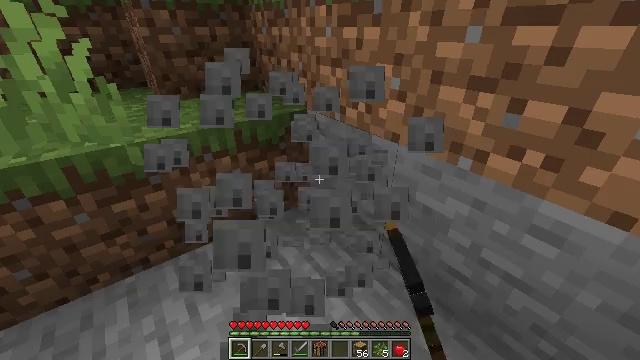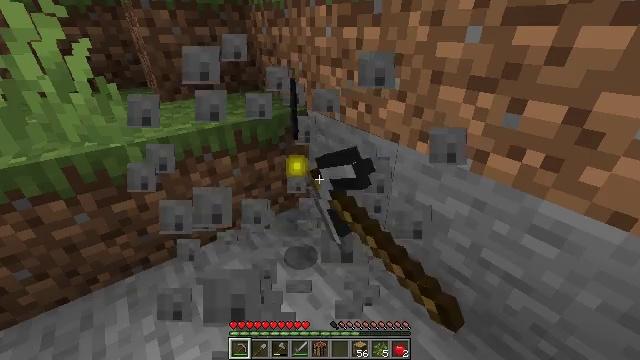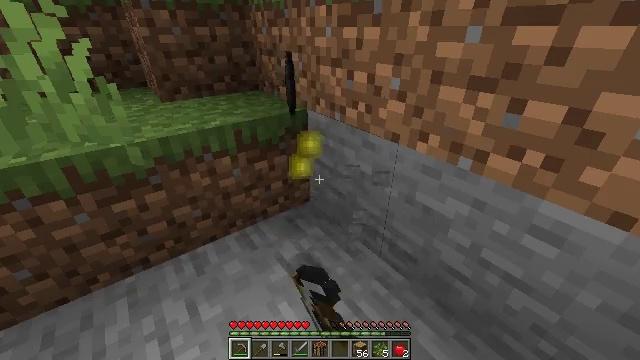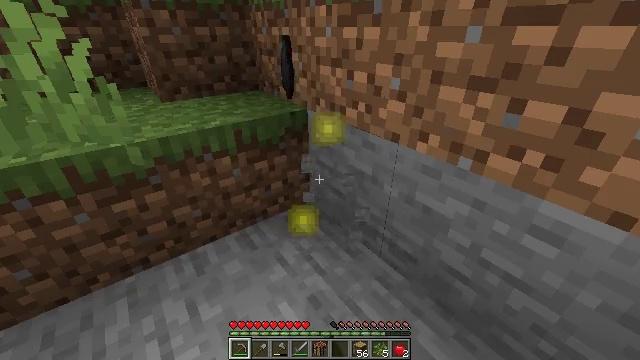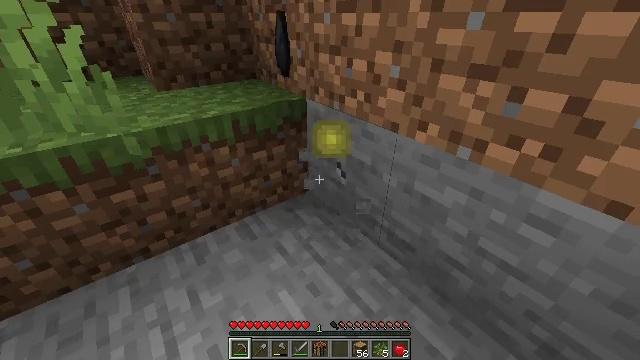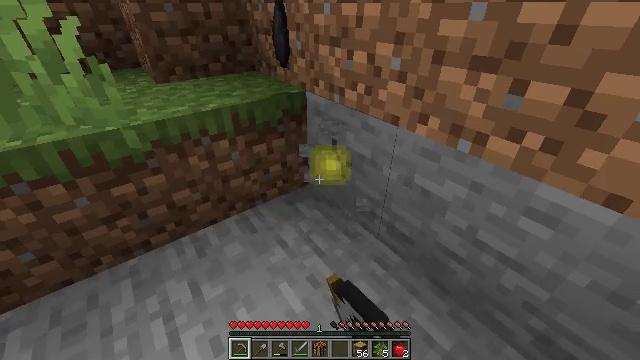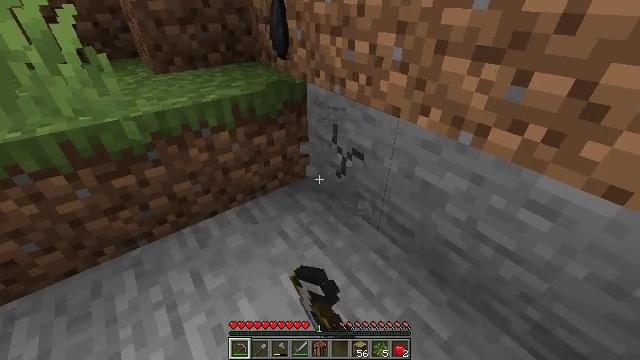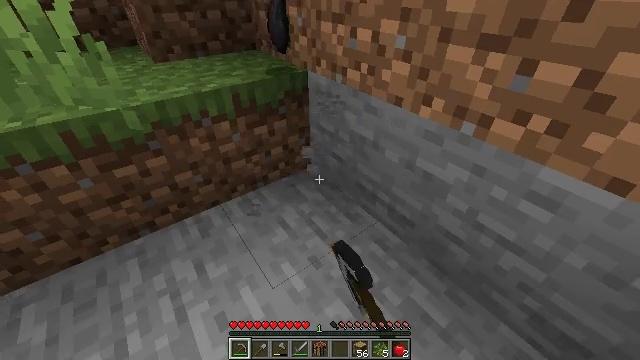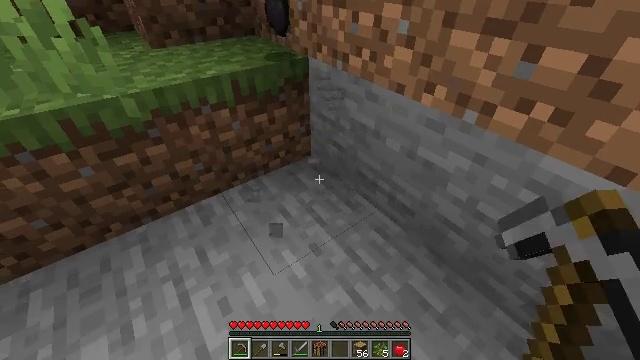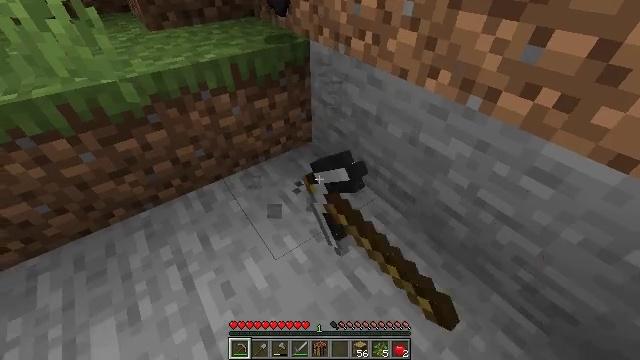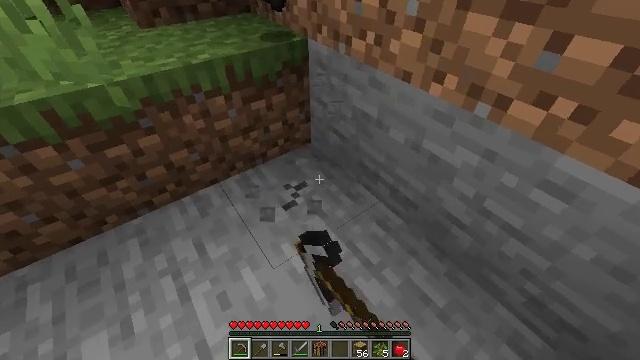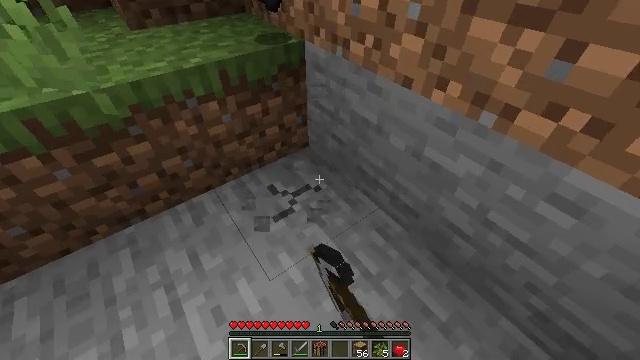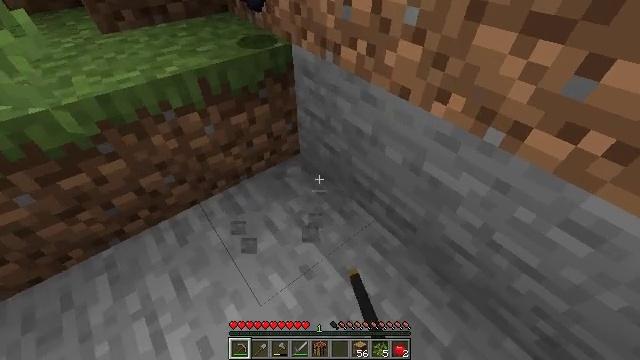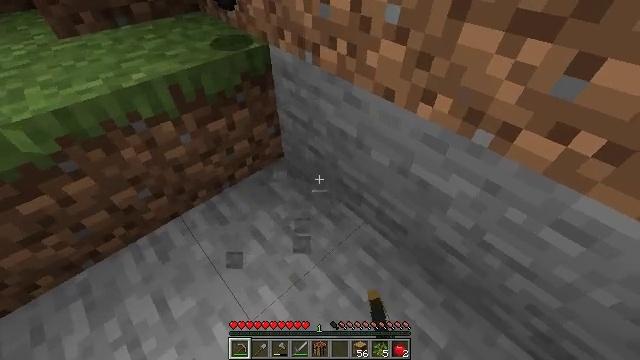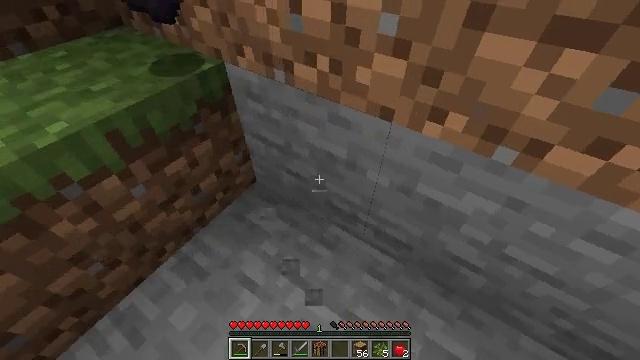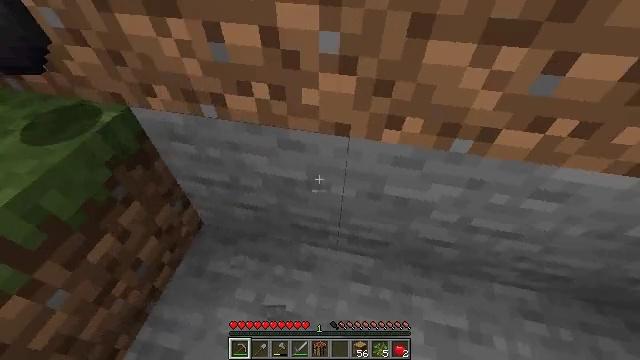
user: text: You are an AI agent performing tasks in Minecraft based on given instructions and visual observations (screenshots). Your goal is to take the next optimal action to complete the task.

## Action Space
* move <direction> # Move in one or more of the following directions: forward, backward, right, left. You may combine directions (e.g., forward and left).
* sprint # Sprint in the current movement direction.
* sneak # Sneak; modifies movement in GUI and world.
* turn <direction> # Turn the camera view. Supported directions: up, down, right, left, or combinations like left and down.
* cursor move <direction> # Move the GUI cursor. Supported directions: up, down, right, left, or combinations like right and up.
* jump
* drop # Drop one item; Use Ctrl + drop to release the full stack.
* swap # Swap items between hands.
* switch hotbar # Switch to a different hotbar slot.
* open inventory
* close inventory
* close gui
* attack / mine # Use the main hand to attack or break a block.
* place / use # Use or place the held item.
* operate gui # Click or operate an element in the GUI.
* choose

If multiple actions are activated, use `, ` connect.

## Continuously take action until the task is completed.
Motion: motion action
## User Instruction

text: Mine a hay block from the field.
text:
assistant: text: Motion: attack / mine
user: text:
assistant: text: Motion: attack / mine
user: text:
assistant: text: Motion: attack / mine
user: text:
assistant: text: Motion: turn down, attack / mine
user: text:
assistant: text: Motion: turn down, attack / mine
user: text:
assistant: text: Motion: turn down, attack / mine
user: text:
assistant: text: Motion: turn down, attack / mine
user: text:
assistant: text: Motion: turn down, attack / mine
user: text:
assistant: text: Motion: turn down, attack / mine
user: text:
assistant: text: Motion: move forward, turn down, attack / mine
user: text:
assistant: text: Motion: move forward, attack / mine
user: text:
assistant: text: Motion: move forward, turn right and down
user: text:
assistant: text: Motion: move forward and move left, turn right
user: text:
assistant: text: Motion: move forward and move left, turn right
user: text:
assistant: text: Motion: move forward and move left, turn right
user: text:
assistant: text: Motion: move forward and move left, turn right
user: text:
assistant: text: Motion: move forward and move left, turn right and up
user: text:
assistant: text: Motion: move forward and move left, turn right and up
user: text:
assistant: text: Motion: move forward and move left, turn right and up
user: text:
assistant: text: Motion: move forward and move left, turn right and up
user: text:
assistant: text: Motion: move forward and move left, turn right and up
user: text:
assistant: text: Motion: move forward, turn right and up
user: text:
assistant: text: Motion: move forward and move right, turn right and up
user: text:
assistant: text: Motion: move forward and move right, turn right and up
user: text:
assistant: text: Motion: move forward and move right
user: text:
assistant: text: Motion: move forward and move right
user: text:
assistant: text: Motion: move forward and move right
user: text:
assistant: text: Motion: move forward and move right
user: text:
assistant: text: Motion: move forward and move right
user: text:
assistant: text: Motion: move forward